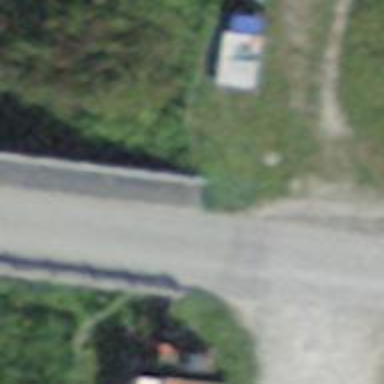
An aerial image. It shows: Unclassified road with asphalt surface crossing bridge.